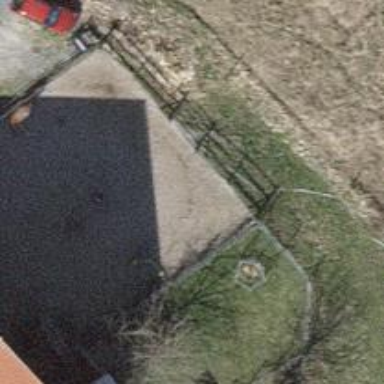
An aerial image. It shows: Gate.